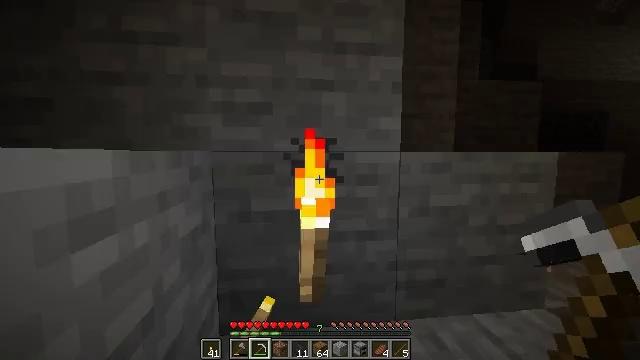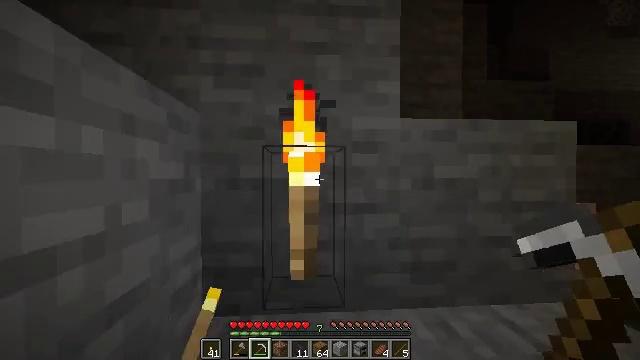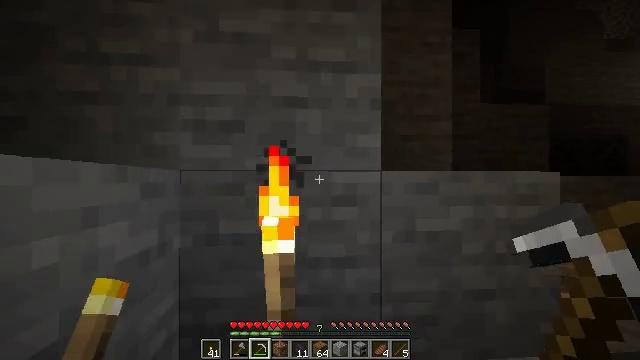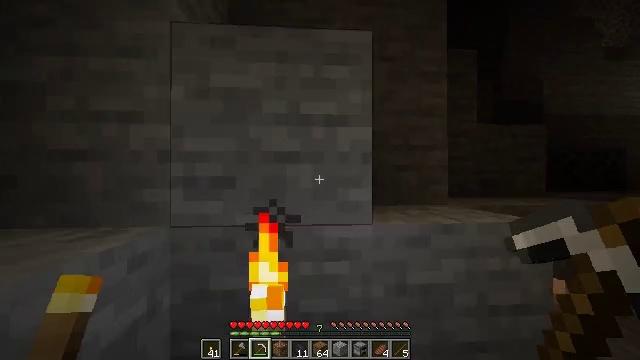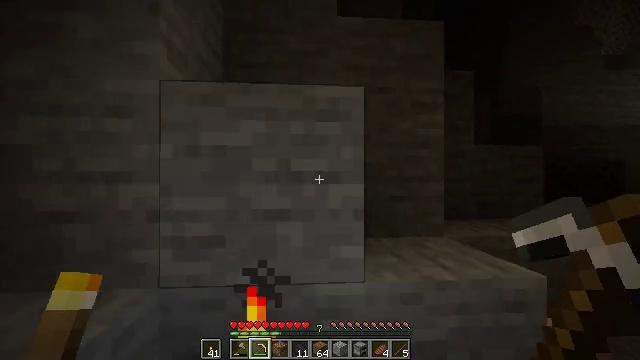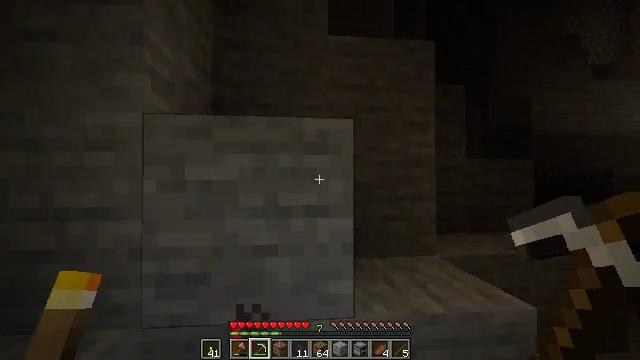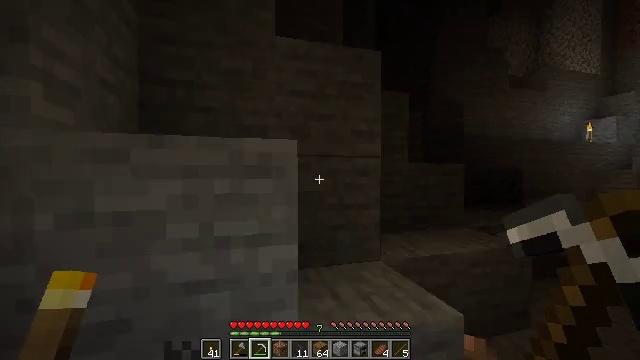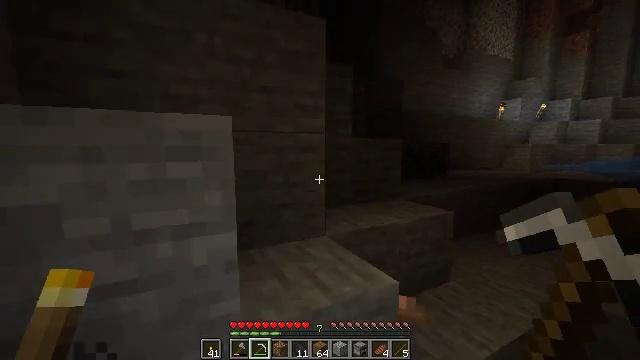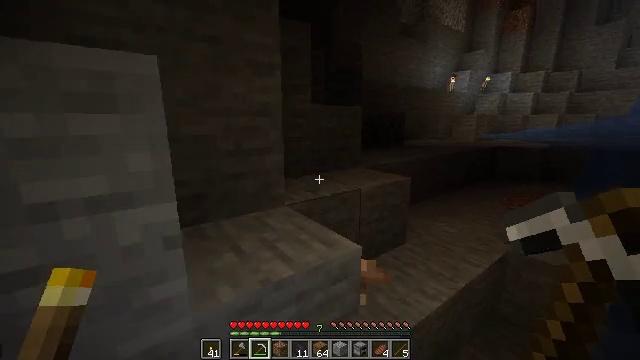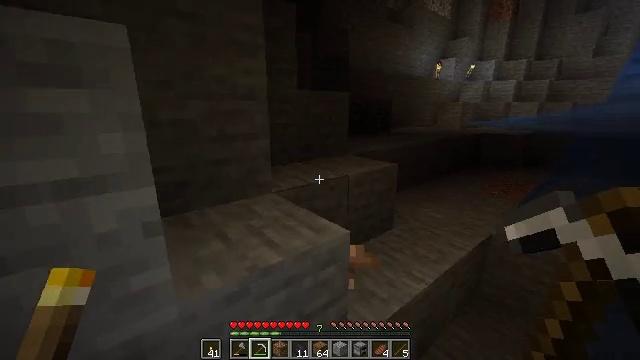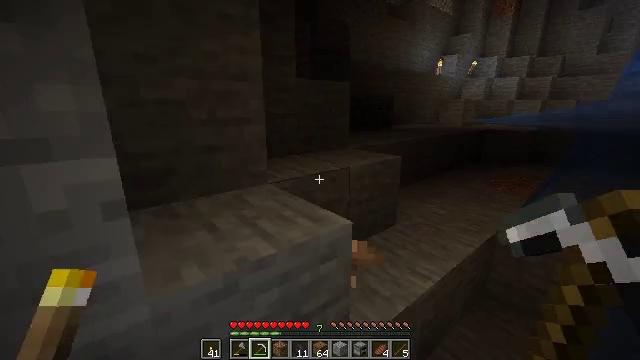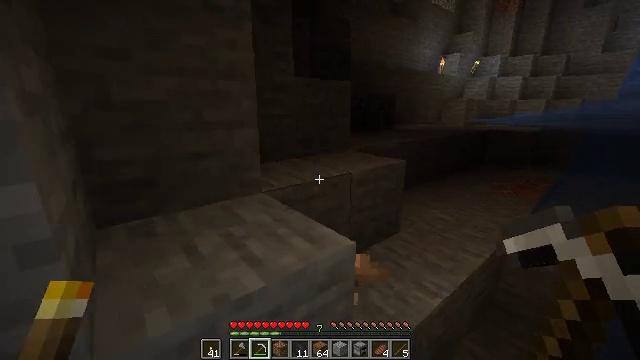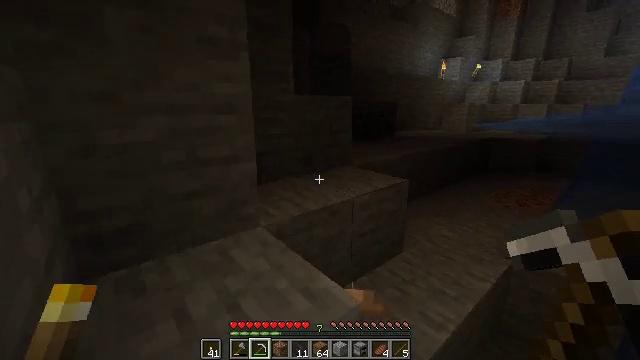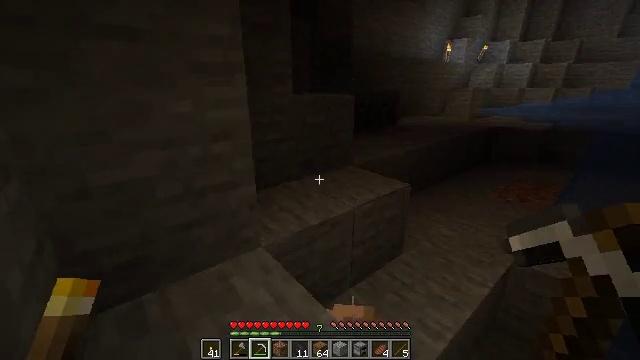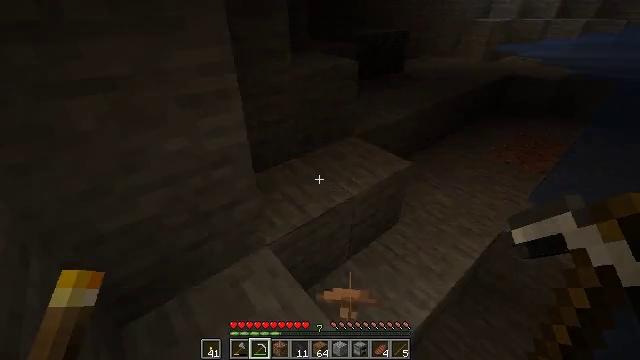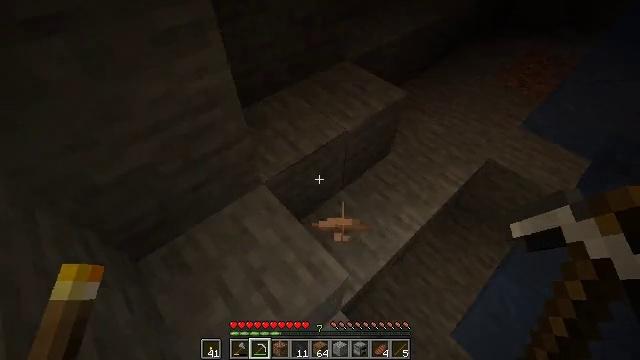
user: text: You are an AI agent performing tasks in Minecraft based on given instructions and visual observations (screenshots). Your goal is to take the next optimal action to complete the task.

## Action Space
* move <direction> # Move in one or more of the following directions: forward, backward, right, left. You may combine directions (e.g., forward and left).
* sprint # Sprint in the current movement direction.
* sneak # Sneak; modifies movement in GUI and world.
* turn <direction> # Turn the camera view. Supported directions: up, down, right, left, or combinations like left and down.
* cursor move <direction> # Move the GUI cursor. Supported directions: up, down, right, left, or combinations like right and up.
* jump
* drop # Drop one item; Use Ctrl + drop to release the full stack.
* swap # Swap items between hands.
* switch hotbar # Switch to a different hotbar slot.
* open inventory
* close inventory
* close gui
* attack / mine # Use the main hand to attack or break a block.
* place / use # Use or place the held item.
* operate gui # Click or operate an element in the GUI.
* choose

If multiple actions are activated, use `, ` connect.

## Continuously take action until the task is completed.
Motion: motion action
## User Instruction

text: Mine the brown mushroom from the ground.
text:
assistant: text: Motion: move forward, turn left and up, jump
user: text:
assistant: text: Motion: move forward, turn up, jump
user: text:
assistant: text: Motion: move forward, jump
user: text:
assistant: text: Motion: move forward, jump
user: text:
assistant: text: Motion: move forward, turn right, jump
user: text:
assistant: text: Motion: move forward, turn right and down, jump
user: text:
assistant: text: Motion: move forward, turn right and down, jump
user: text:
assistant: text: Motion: move forward, turn right and down, jump
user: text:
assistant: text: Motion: move forward, turn right and down, jump
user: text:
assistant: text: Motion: move forward, jump
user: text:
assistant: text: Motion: move forward, jump
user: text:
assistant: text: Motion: move forward, jump
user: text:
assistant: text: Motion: move forward, turn down, jump
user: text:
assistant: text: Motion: move forward, turn down, jump
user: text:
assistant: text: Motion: move forward, turn right and down, jump
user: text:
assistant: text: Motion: move forward, turn right and down, attack / mine, jump
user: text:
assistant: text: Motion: move forward, turn down, attack / mine, jump
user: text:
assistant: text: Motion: move forward, attack / mine, jump
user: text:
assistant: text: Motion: move forward, attack / mine, jump
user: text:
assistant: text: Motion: move forward, attack / mine, jump
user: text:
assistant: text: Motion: jump